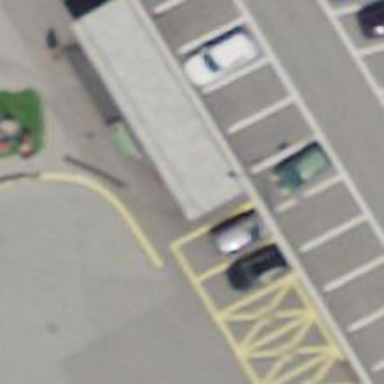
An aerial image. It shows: Bollard barrier.